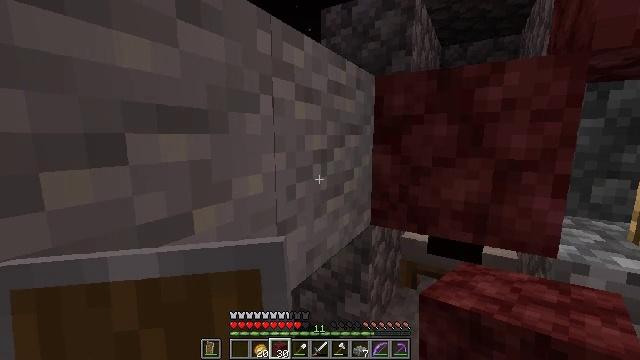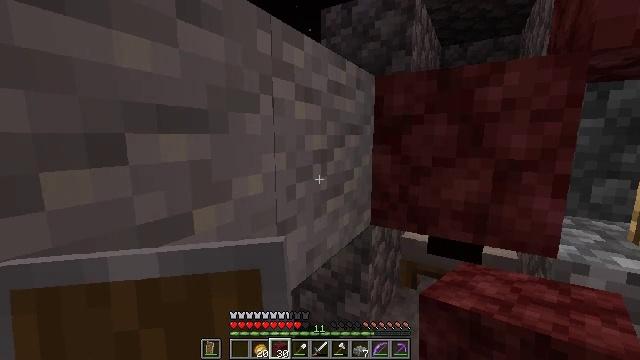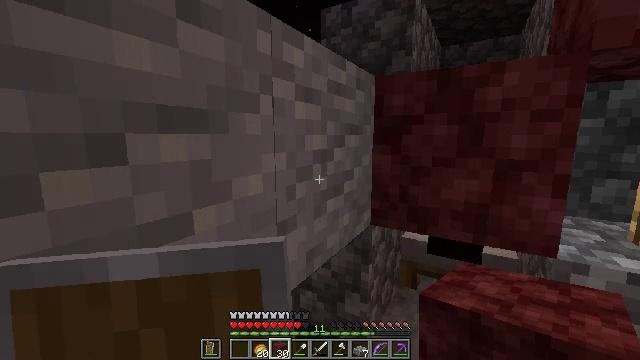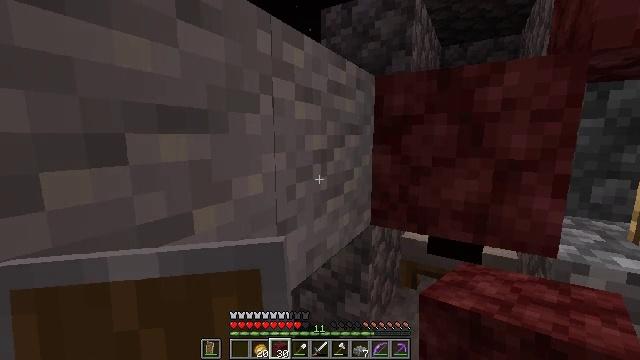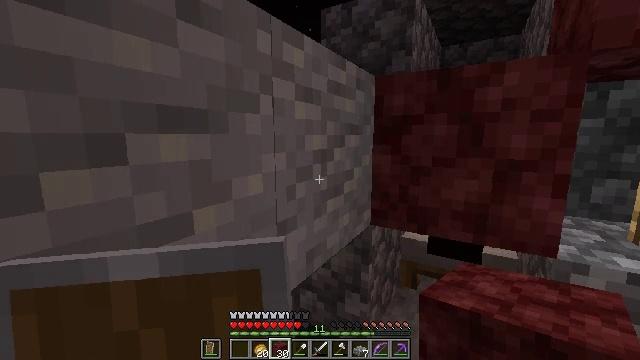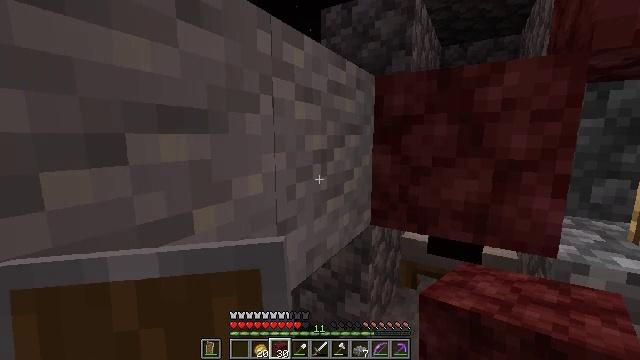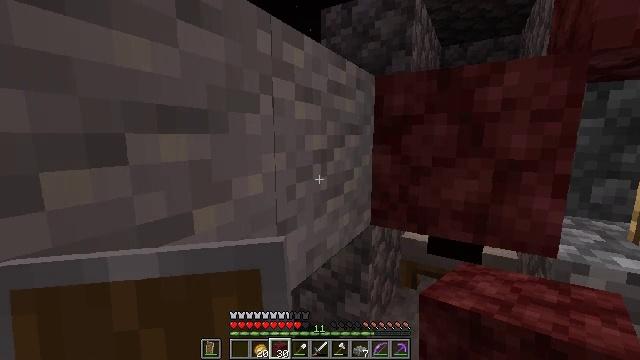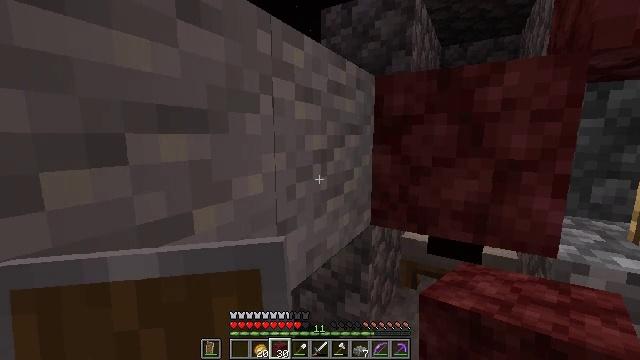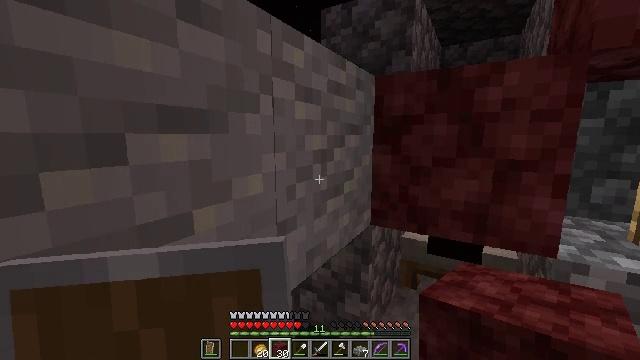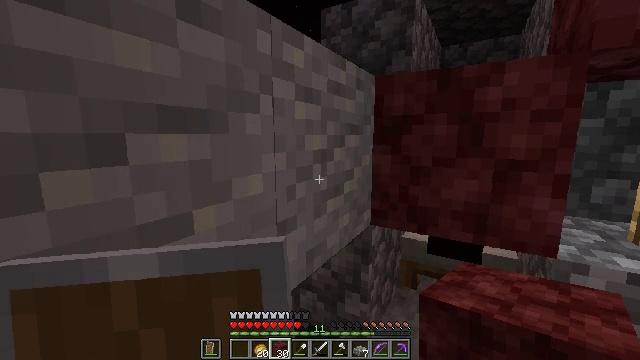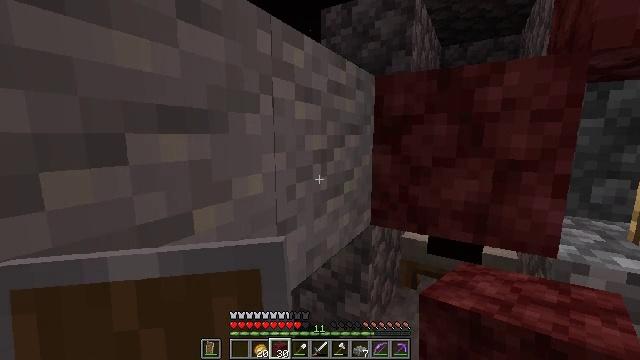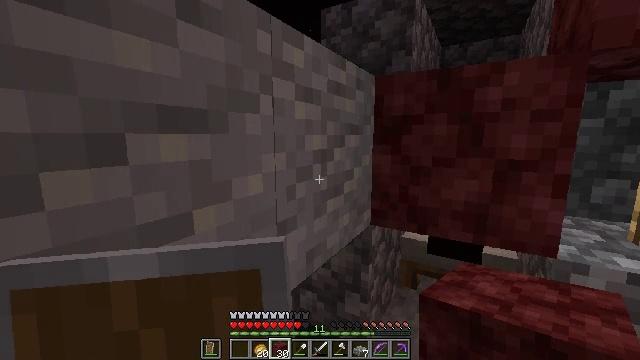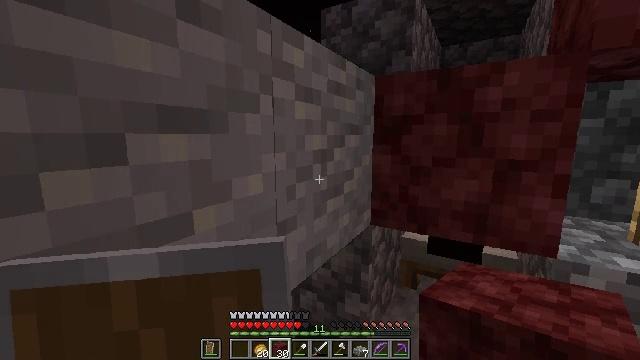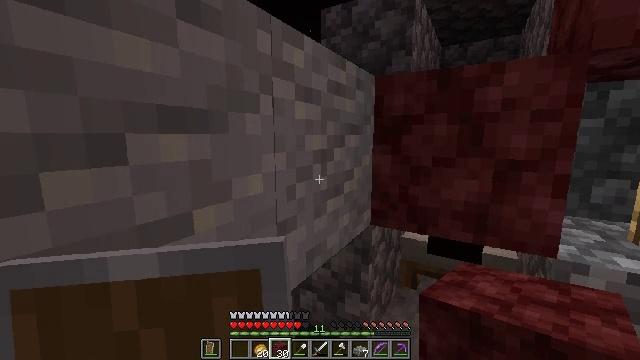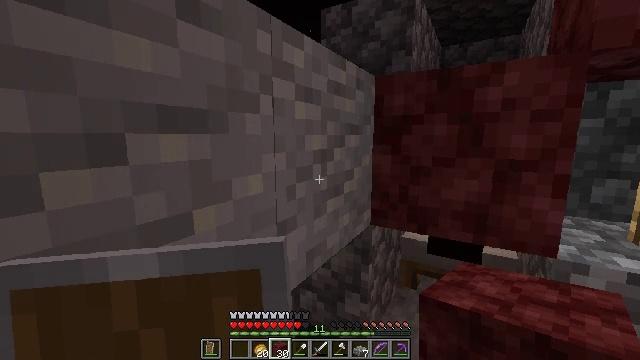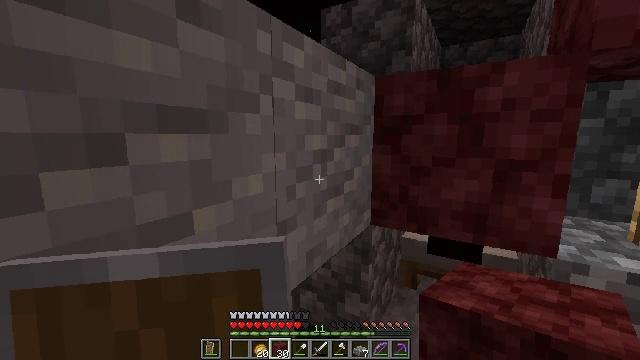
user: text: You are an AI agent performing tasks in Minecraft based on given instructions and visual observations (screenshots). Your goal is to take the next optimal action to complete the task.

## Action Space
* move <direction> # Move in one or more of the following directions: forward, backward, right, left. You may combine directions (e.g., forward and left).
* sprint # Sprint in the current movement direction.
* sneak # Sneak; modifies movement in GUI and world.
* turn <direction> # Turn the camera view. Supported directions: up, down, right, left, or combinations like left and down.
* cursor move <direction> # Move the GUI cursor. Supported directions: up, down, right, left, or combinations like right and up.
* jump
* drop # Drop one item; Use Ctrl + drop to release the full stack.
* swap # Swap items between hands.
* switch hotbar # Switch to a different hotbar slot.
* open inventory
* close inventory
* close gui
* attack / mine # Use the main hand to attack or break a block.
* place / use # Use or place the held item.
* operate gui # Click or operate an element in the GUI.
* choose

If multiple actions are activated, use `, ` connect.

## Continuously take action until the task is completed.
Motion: motion action
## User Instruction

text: Mine cobblestone to craft tools and furnaces.
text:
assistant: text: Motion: no_op
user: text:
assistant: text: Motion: no_op
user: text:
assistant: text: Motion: no_op
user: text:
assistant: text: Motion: no_op
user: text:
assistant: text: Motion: no_op
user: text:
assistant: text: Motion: no_op
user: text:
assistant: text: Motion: no_op
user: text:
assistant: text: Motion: no_op
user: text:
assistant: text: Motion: no_op
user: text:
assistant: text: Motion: no_op
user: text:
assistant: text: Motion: no_op
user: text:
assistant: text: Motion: no_op
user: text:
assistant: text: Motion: no_op
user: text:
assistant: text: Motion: no_op
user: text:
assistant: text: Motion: no_op
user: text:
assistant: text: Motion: no_op
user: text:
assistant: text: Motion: no_op
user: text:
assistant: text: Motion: no_op
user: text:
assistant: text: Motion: no_op
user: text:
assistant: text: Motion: no_op
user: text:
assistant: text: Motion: no_op
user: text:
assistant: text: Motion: no_op
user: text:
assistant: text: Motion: no_op
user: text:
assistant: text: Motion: no_op
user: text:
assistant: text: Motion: no_op
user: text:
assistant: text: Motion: no_op
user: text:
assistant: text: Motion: no_op
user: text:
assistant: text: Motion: no_op
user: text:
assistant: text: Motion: no_op
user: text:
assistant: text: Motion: no_op